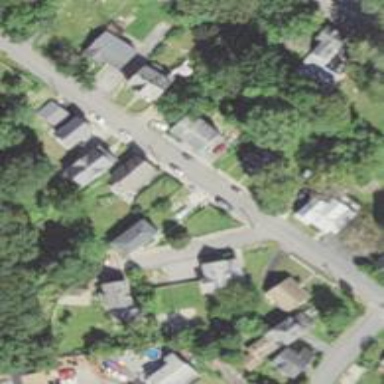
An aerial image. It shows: Residential driveway used as service road.